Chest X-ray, AP view. Patient: 59 years old, sex M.
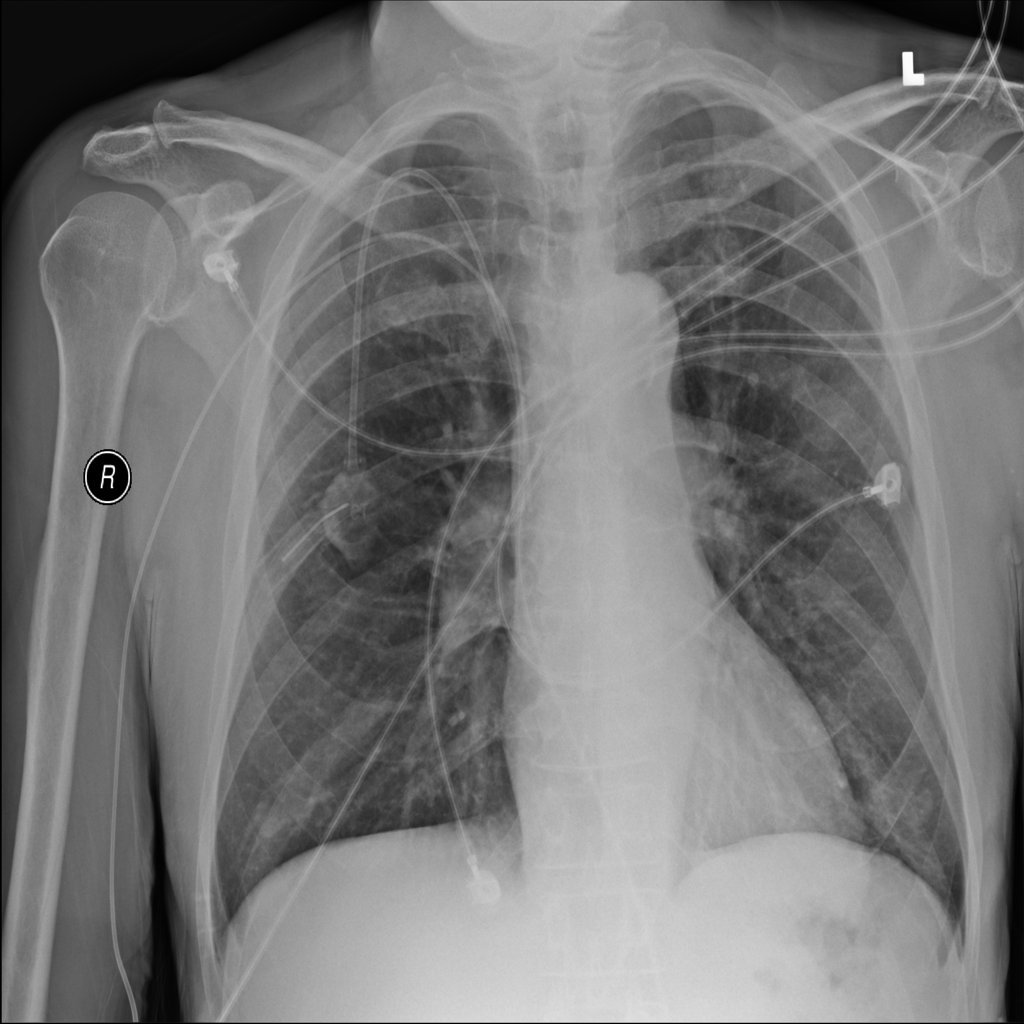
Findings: No Finding